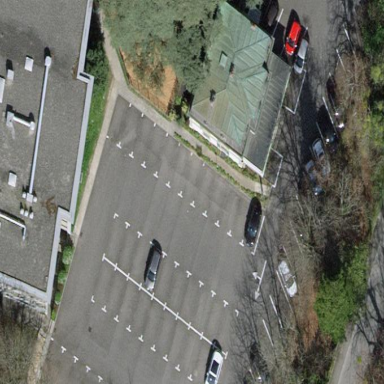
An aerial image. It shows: Parking area with surface.